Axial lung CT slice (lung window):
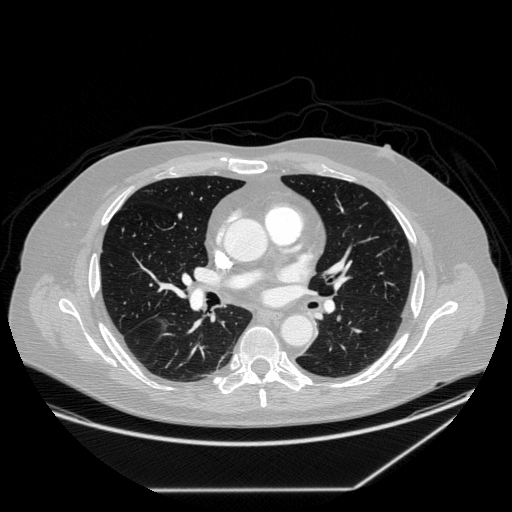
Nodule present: yes
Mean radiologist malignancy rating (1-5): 2.667